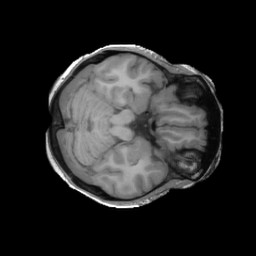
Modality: T1w
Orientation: axial
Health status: ill
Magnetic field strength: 3 T